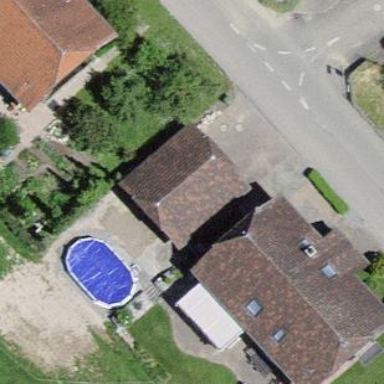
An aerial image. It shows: Garage.